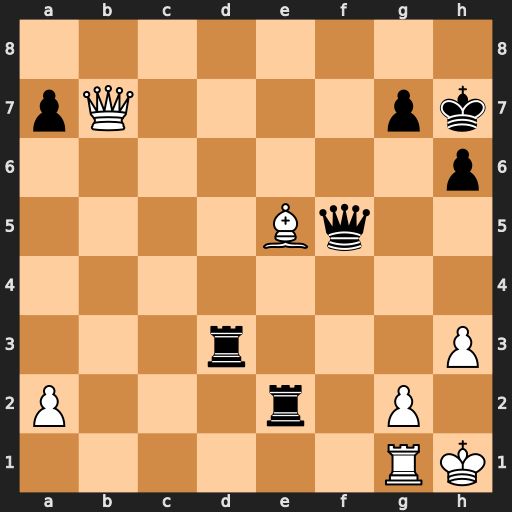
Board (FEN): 8/pQ4pk/7p/4Bq2/8/3r3P/P3r1P1/6RK
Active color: w
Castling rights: -
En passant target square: -
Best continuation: Qxg7#